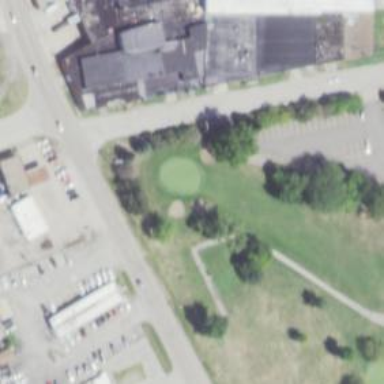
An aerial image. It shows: Golf hole.